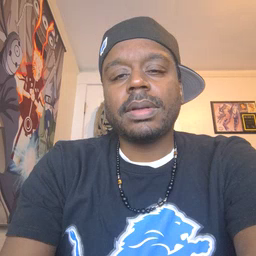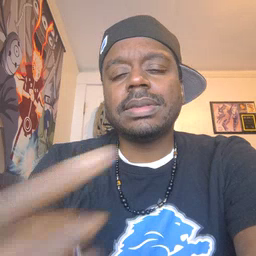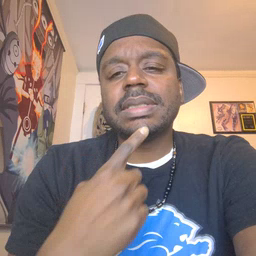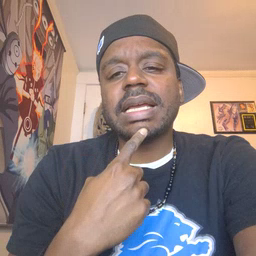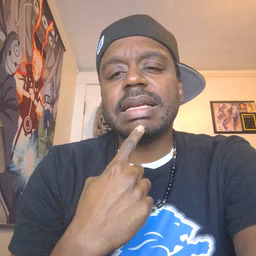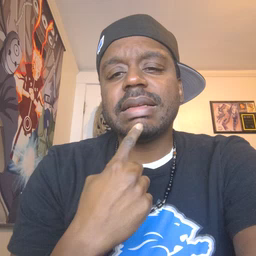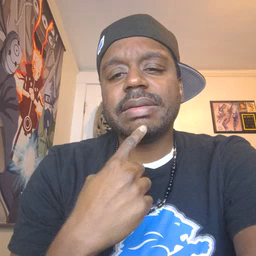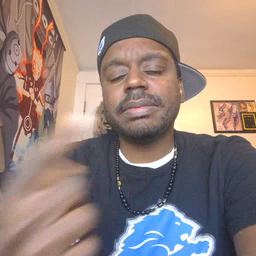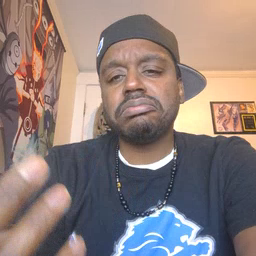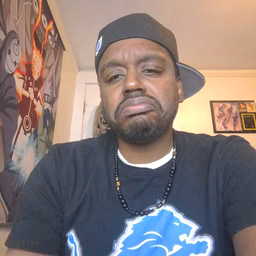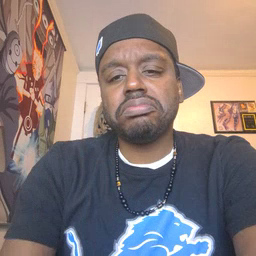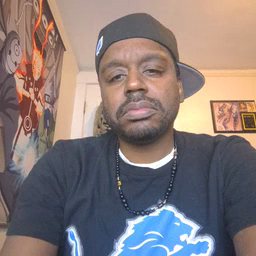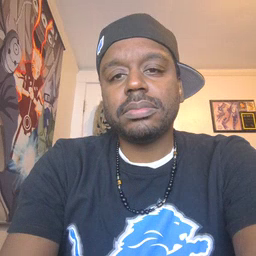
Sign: say